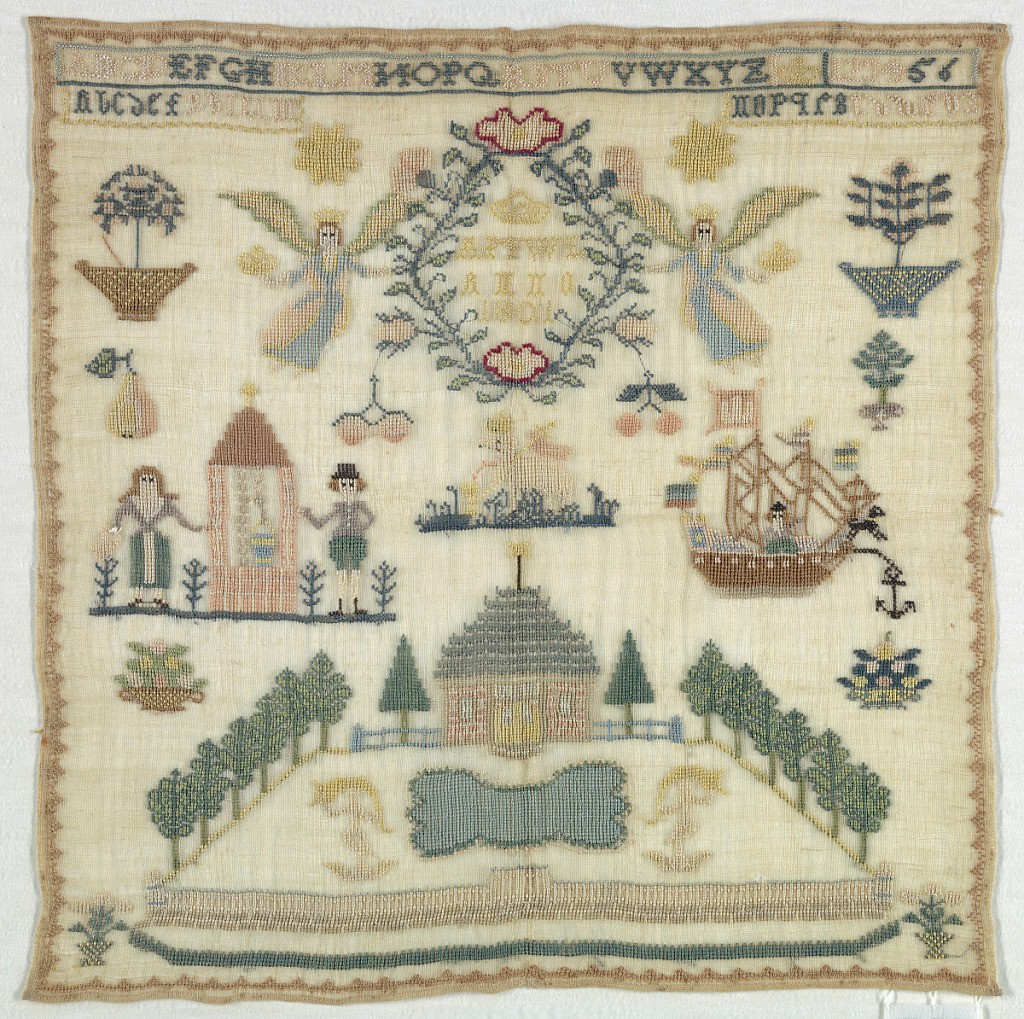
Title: Sampler
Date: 1801
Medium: silk embroidery on linen foundation (starched) Technique: embroidered in cross and four-sided stitches on plain weave foundation
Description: Wreath with initials and date at top center.  At bottom house with a pool in front of it.